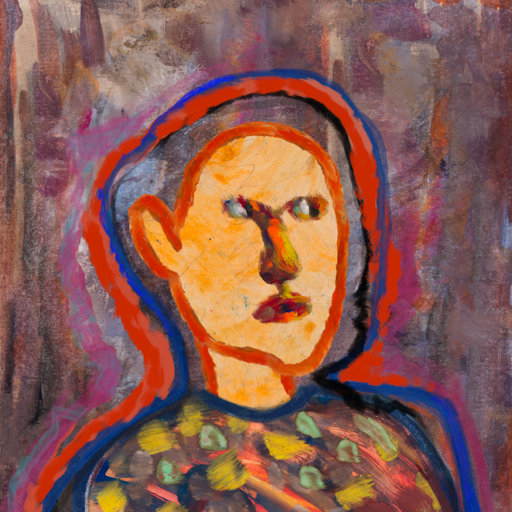
Background: Hypocrite, Head And Neck Side: Experience, Face Side: An_Impression, Bust: Mother_And_Son_Mother, Hair Side: Experience, Head Accessory: Blank, Second Necklace: Blank, Necklace: Blank, Baby: Blank